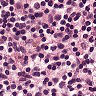
Metastatic tissue present: no